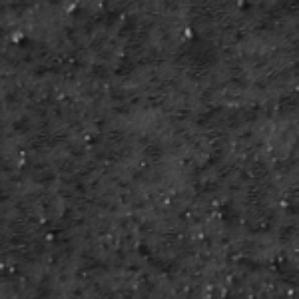
Label: frost